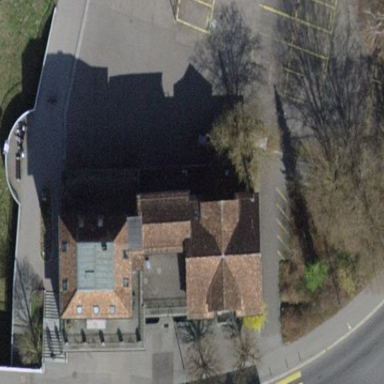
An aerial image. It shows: Community center building.